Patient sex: M
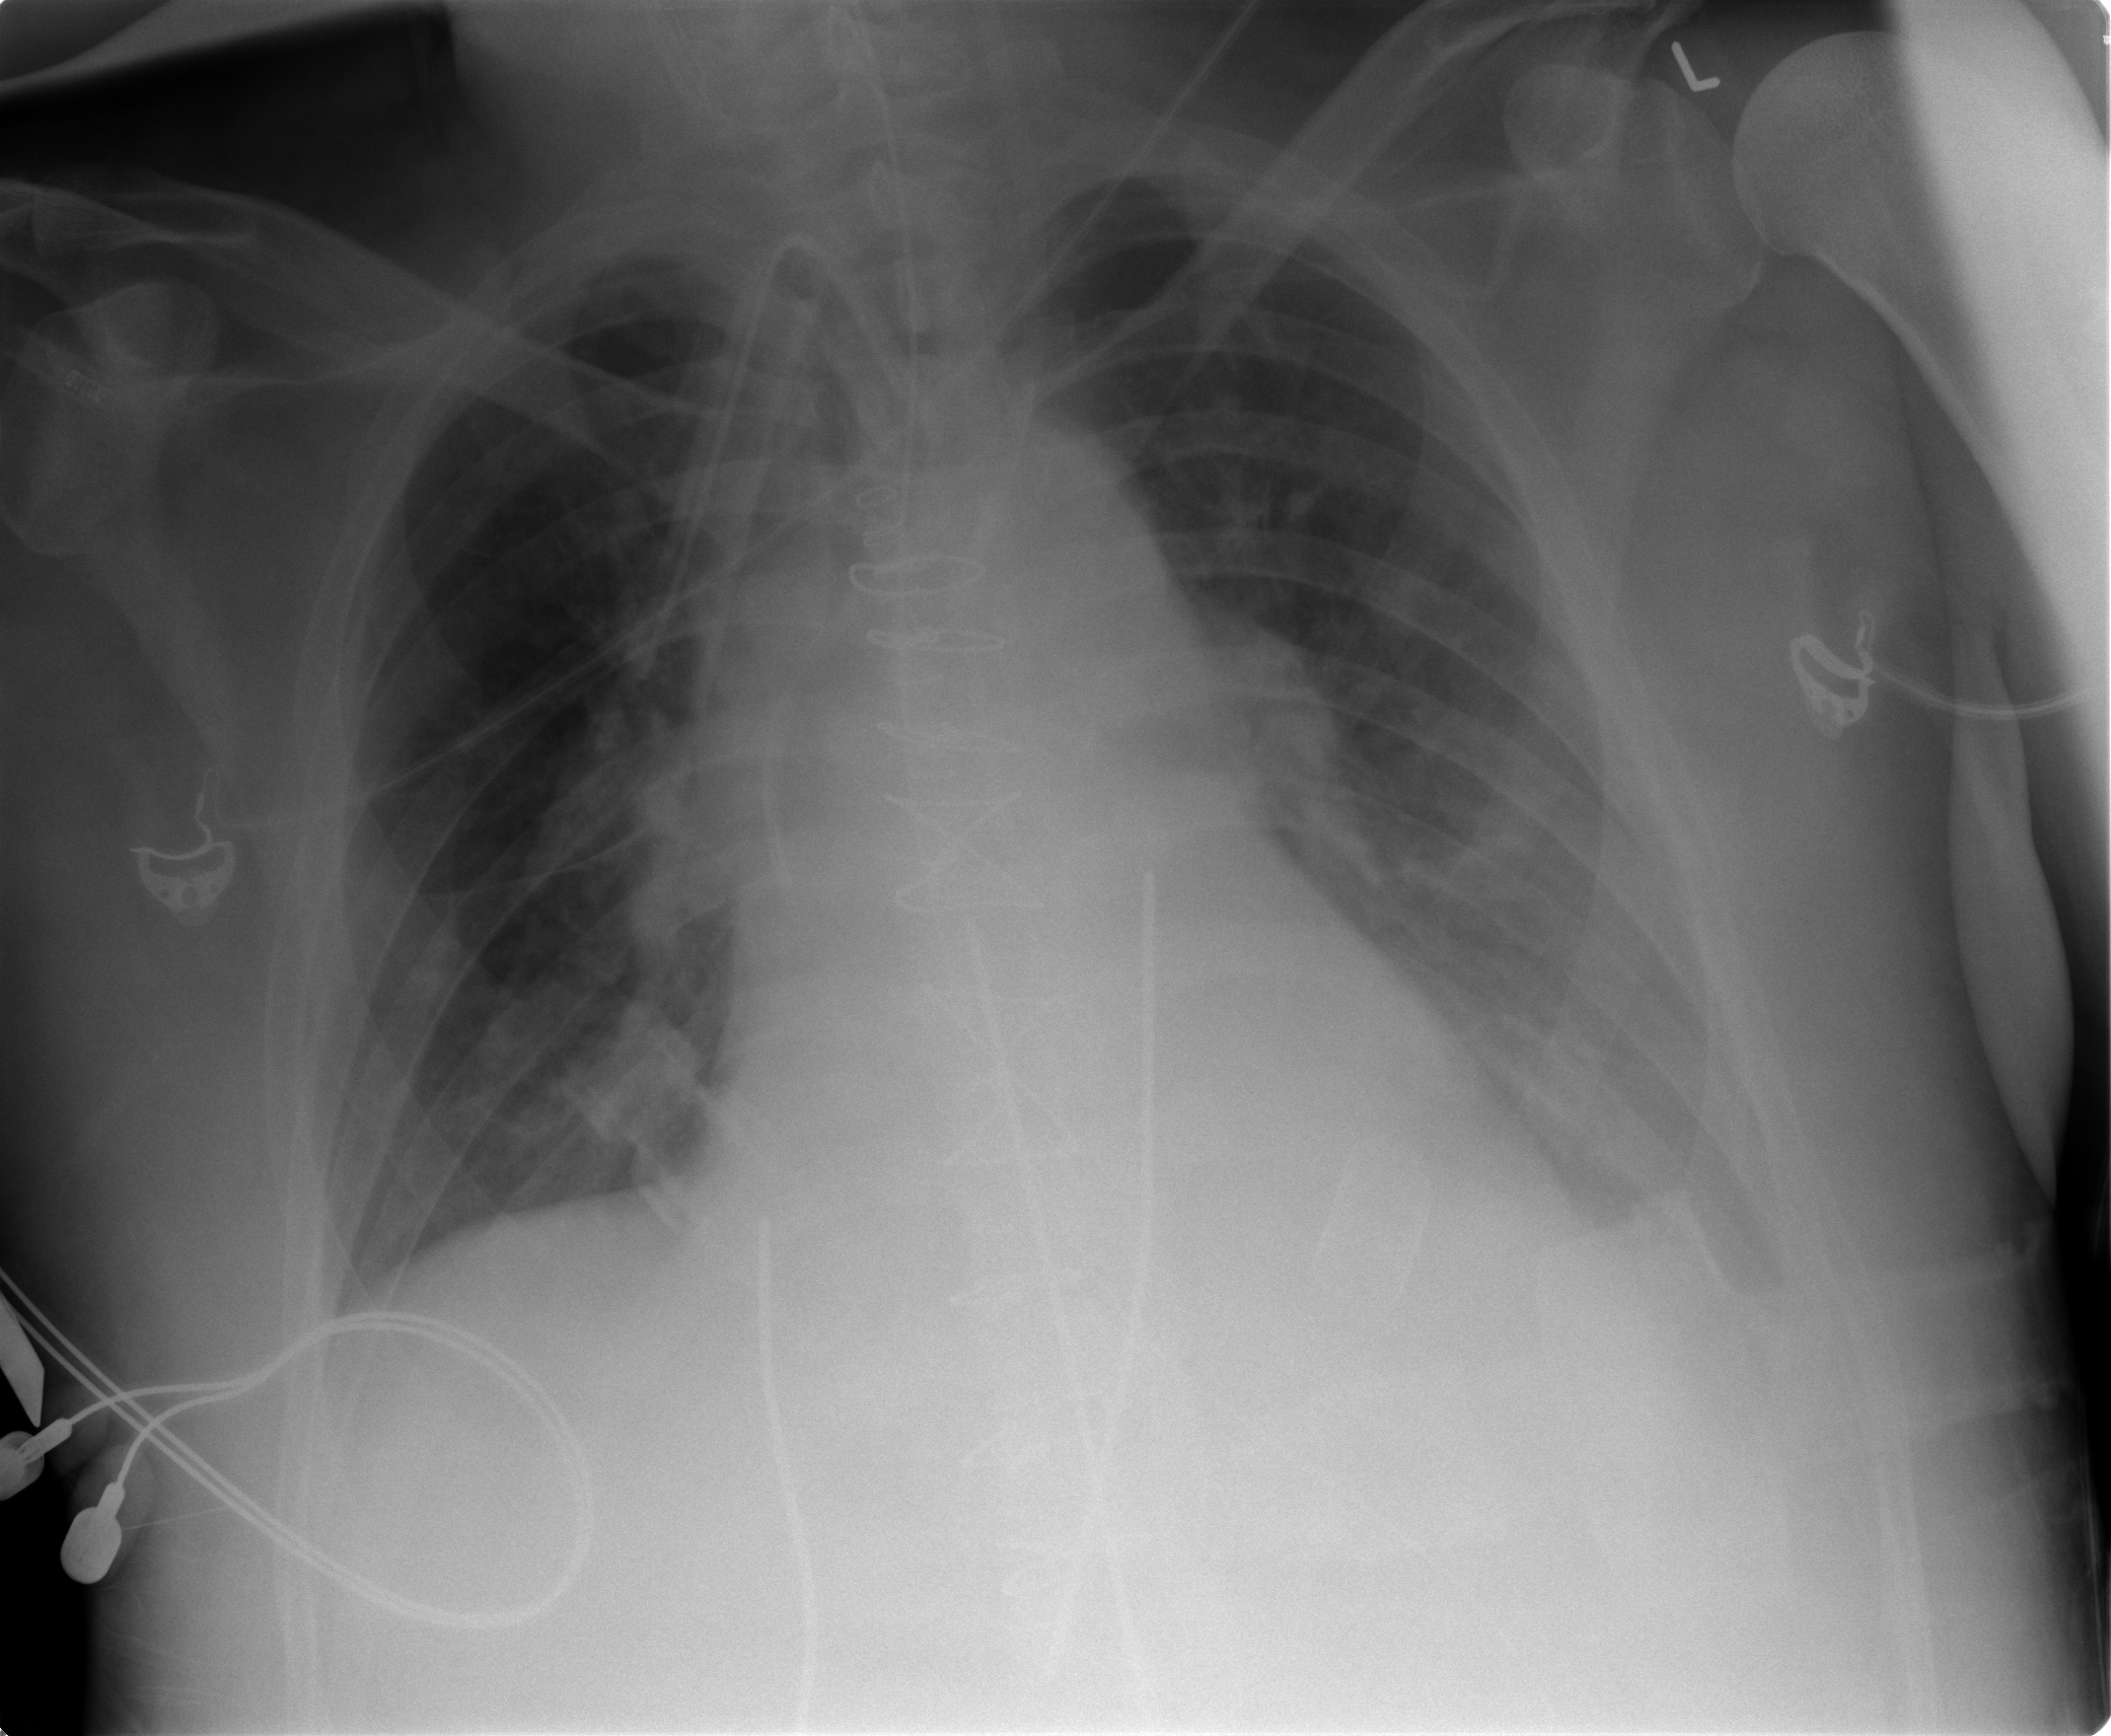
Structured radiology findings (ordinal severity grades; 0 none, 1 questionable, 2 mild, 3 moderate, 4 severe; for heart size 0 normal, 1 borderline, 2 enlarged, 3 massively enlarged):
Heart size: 0
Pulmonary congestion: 2
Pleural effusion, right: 0
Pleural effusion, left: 1
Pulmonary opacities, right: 1
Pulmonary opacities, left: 1
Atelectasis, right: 2
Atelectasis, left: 2